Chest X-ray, PA view. Patient: 35 years old, sex F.
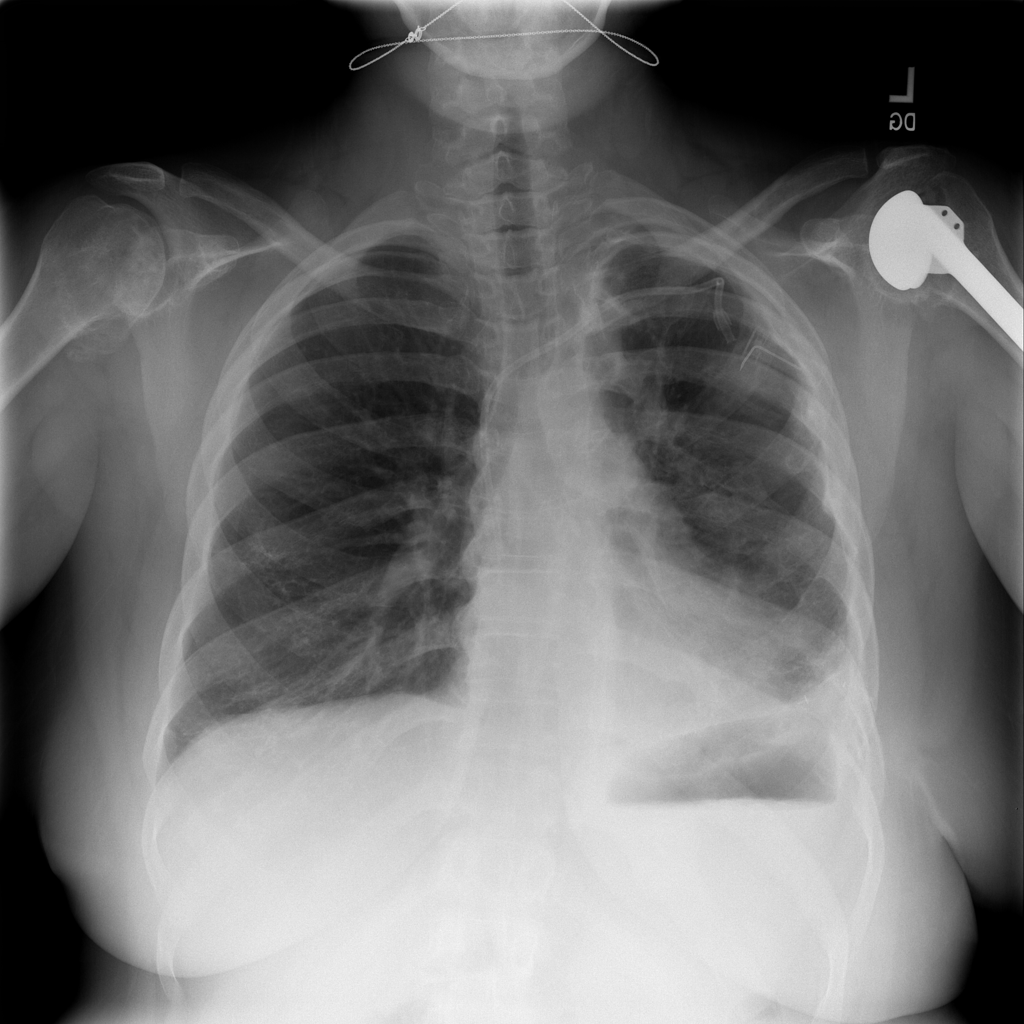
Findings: Atelectasis, Effusion, Pleural_Thickening